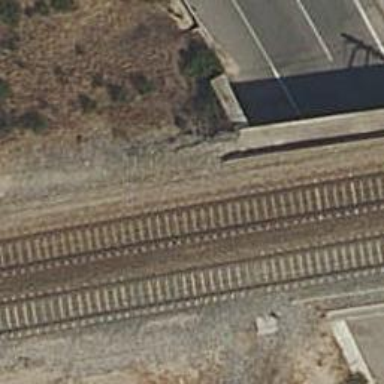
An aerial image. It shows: Bridge over electrified railway with contact line.